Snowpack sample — Buffalo Mountain, Silverthorne, Colorado, USA (1/25/25, 10:11 AM MST)
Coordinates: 39.6222, -106.1139
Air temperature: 22 °F
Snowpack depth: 110 cm
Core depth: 40 cm
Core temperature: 46.4 °F
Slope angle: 12°, slope face: 102°
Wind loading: high
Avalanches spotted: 0
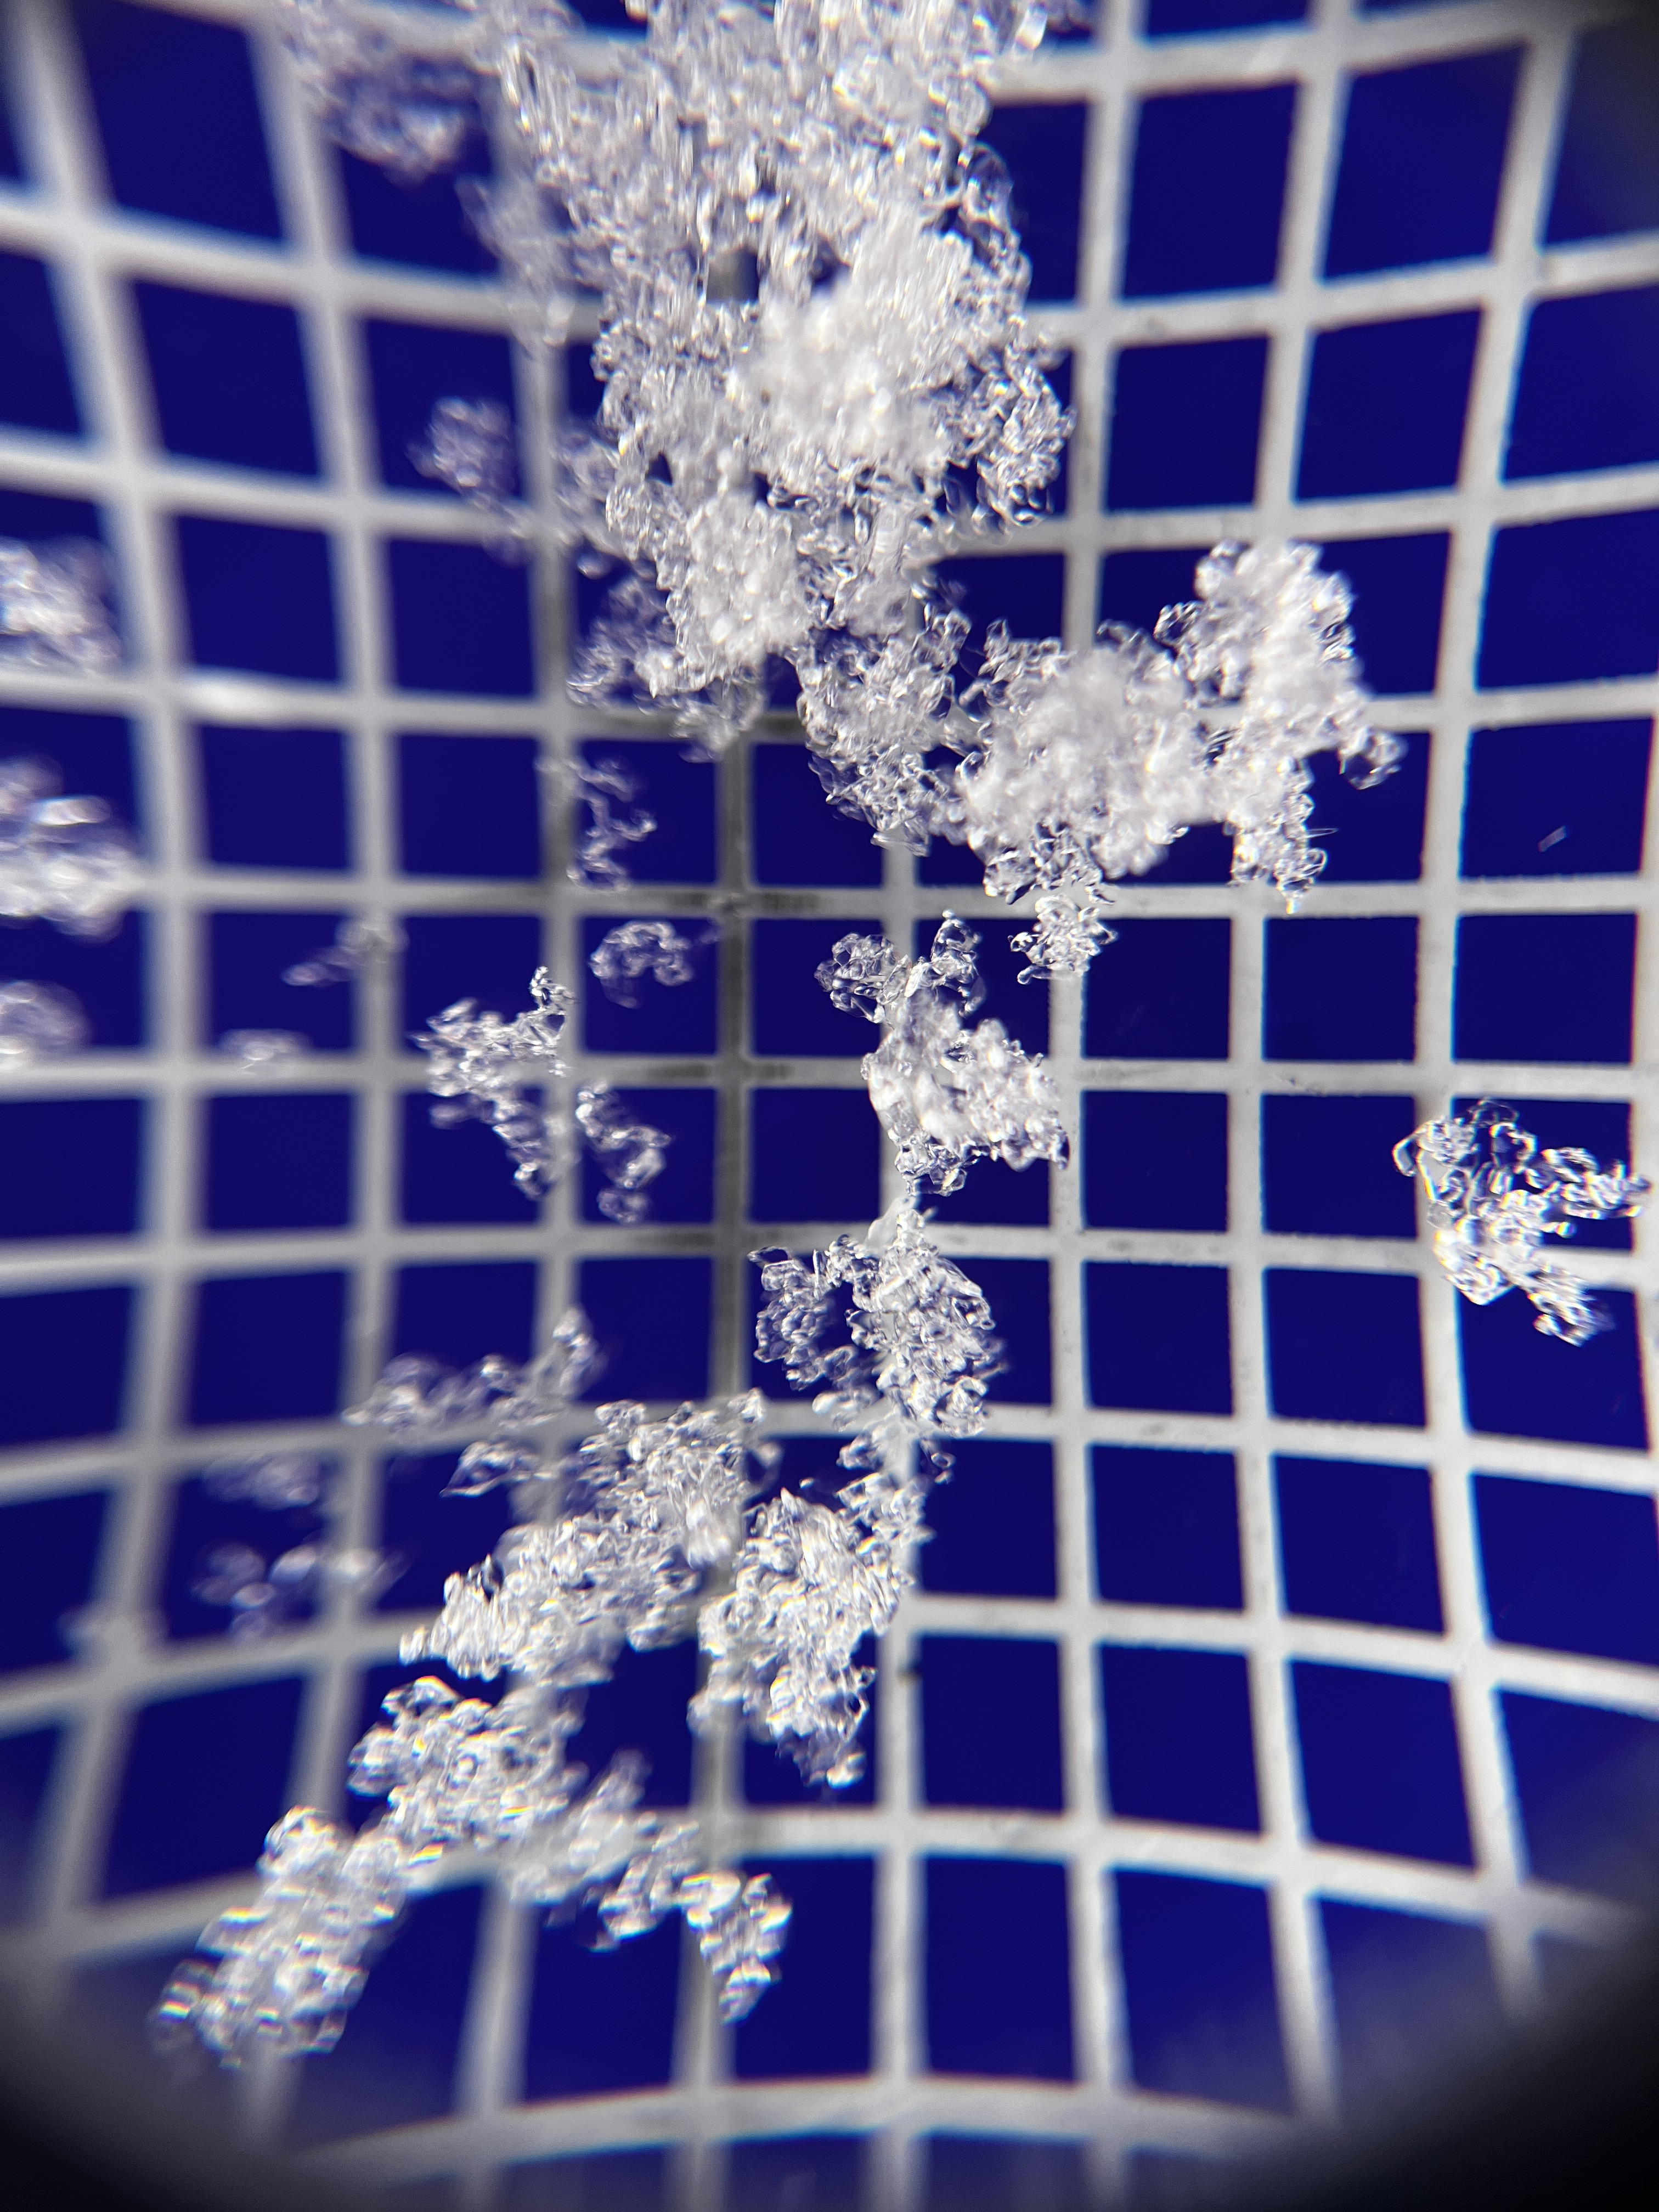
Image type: magnified_profile
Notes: No avalanches nearby, collected on the outskirts of a fire break 15 meters from the treeline, on way to Buffalo and Red Mountain